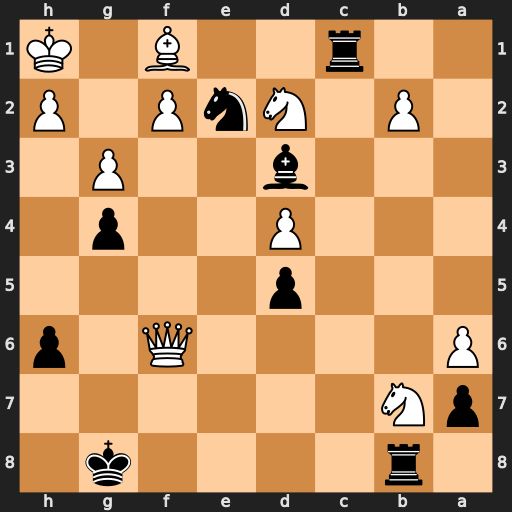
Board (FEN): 1r4k1/pN6/P4Q1p/3p4/3P2p1/3b2P1/1P1NnP1P/2r2B1K
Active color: b
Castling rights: -
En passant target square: -
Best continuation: Rxf1+ Nxf1 Be4+ f3 Bxf3+ Qxf3 gxf3